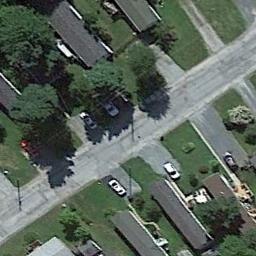
Label: residential